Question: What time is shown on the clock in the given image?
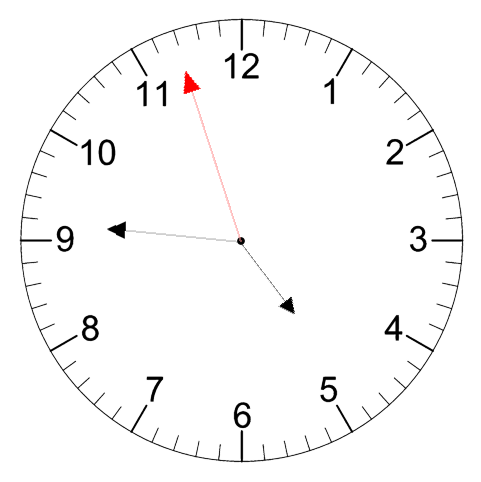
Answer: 04:45:57